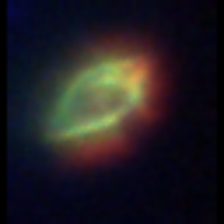
Taxon: Gyrodinium
Group: Dinoflagellates